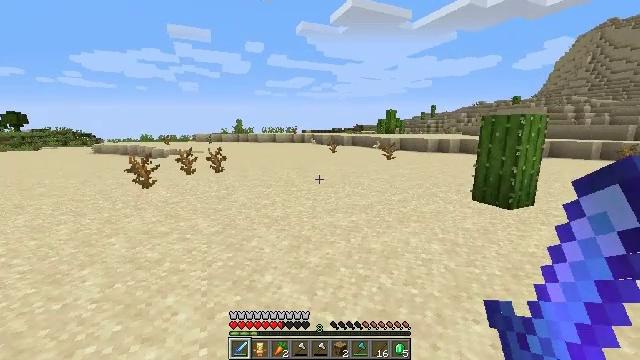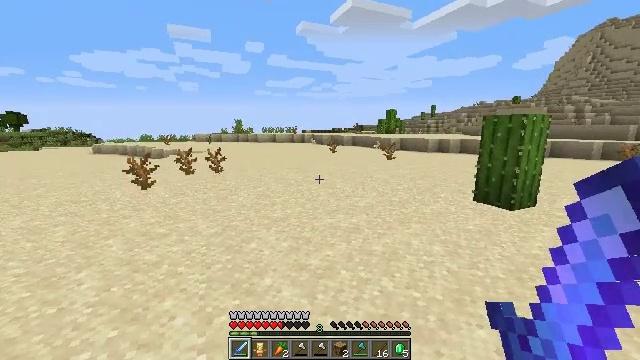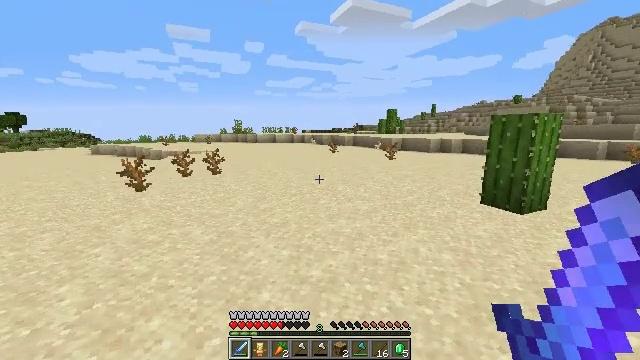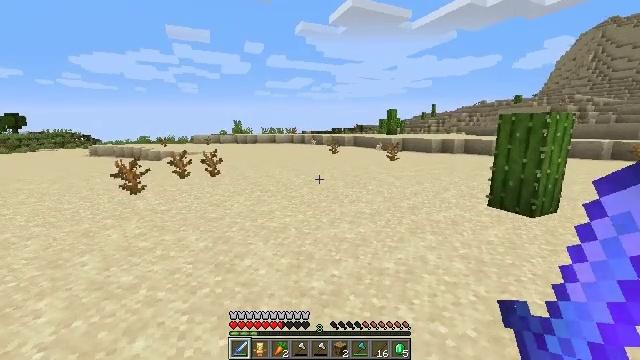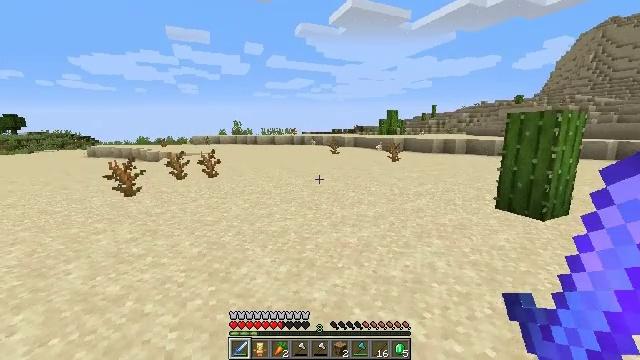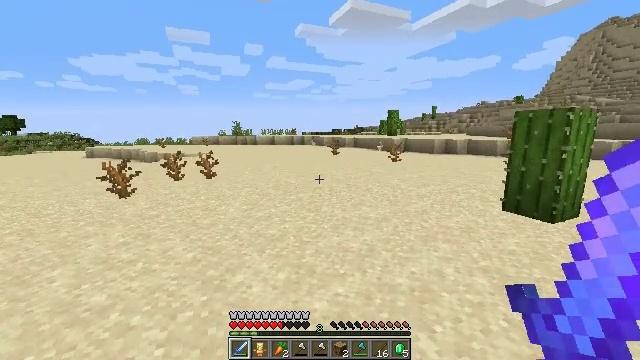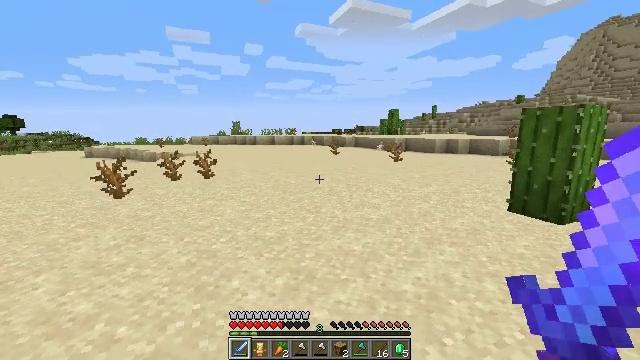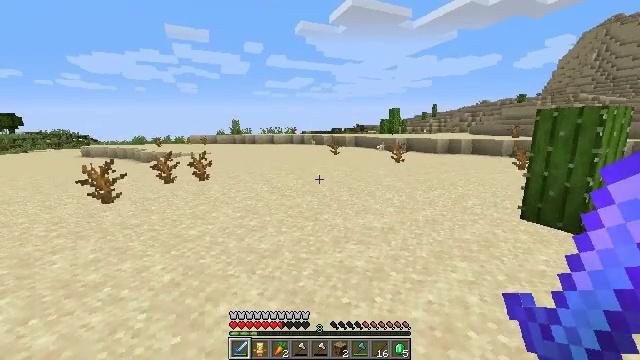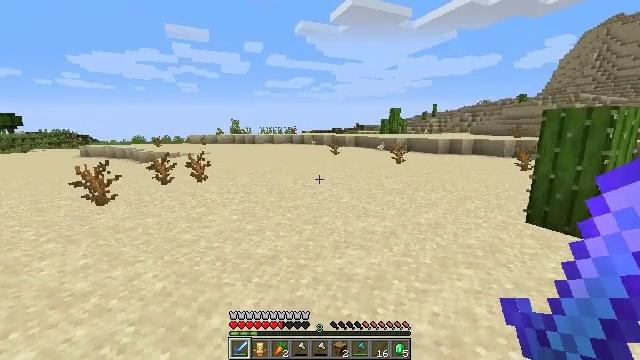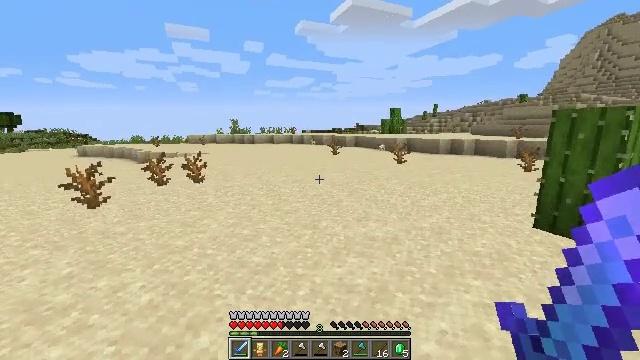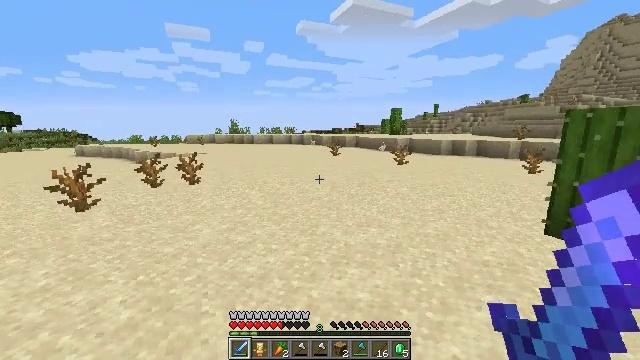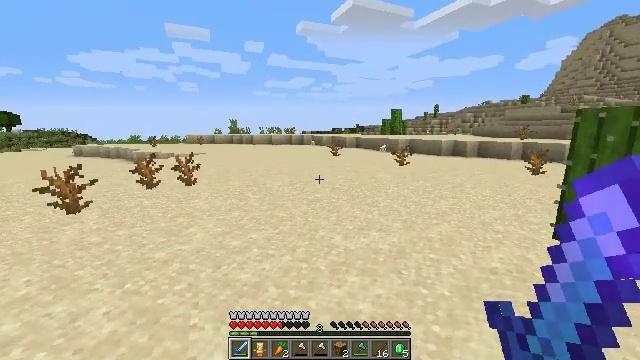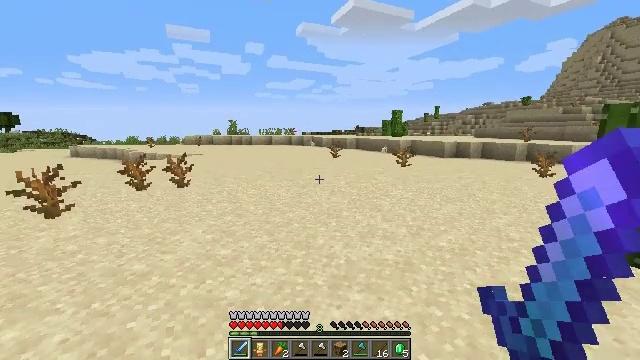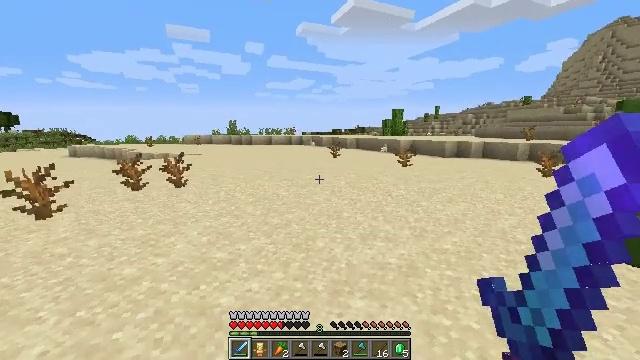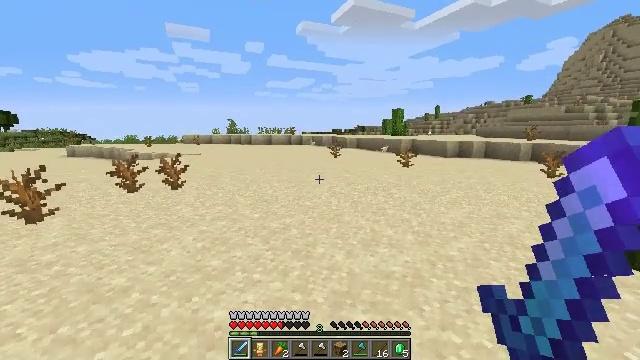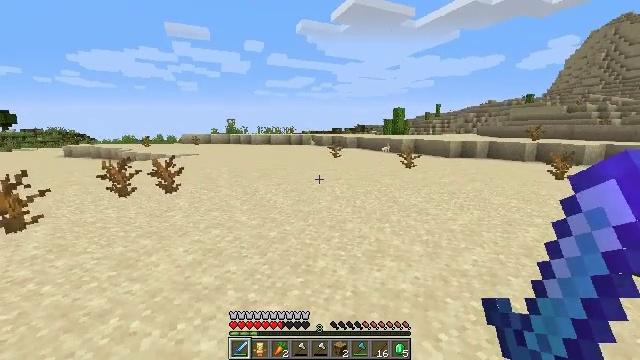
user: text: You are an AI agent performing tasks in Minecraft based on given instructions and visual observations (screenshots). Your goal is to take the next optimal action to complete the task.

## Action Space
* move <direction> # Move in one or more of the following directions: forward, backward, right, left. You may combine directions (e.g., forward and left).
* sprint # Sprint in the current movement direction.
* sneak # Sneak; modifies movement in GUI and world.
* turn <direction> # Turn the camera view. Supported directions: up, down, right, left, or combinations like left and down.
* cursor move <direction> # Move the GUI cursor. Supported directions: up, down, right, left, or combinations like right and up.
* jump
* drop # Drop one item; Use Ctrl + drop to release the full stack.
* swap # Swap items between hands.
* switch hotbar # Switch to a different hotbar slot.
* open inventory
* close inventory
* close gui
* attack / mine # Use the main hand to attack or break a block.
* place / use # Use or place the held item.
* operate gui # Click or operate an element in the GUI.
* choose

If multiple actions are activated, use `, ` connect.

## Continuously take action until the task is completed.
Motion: motion action
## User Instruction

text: Gather a dead bush.
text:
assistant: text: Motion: move forward
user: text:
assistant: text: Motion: move forward
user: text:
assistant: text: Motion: move forward
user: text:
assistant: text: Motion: move forward
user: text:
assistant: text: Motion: move forward
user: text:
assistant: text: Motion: move forward
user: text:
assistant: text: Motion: move forward
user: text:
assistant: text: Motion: move forward
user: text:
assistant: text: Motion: move forward
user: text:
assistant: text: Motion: move forward
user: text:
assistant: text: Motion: move forward
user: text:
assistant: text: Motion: move forward
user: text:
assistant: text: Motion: move forward
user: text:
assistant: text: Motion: move forward
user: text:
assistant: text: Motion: move forward
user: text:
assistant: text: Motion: move forward
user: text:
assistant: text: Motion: move forward
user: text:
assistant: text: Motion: move forward
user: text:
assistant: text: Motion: move forward
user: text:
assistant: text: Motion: move forward
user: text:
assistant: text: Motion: move forward and move right
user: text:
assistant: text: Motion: move forward and move right
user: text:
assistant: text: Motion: move forward and move right
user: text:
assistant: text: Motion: move forward and move right
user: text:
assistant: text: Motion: move forward and move right
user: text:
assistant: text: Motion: move forward and move right
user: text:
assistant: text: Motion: move forward
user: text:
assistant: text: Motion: move forward
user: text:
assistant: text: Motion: move forward
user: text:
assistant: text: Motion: move forward